Question: I'm trying to create a data matrix from an XML file using xlrd. Below is the XML data and my attempt:

'''
import xlrd
file_loc="C:\Users\xxxx\Documents\test1.xlsx"
wkb=xlrd.open_workbook(file_loc)
sheet=wkb.sheet_by_index(0)
_maxtrix=[]
for col in range (sheet.ncols):
for row in range (sheet.nrows):
_matrix.append(sheet.cell_value(row,col))
print _matrix
'''
My output:
'''
[1.0, 2.0, 3.0, 4.0, 2.0, 3.0, 4.0, 5.0, 3.0, 4.0, 5.0, 6.0, 4.0, 5.0, 6.0, 7.0]
'''
Desired output:
'''
[[1,2,3,4],
[2,3,4,5],
[3,4,5,6],
[4,5,6,7]]
'''
Any ideas on how to get the desired output?
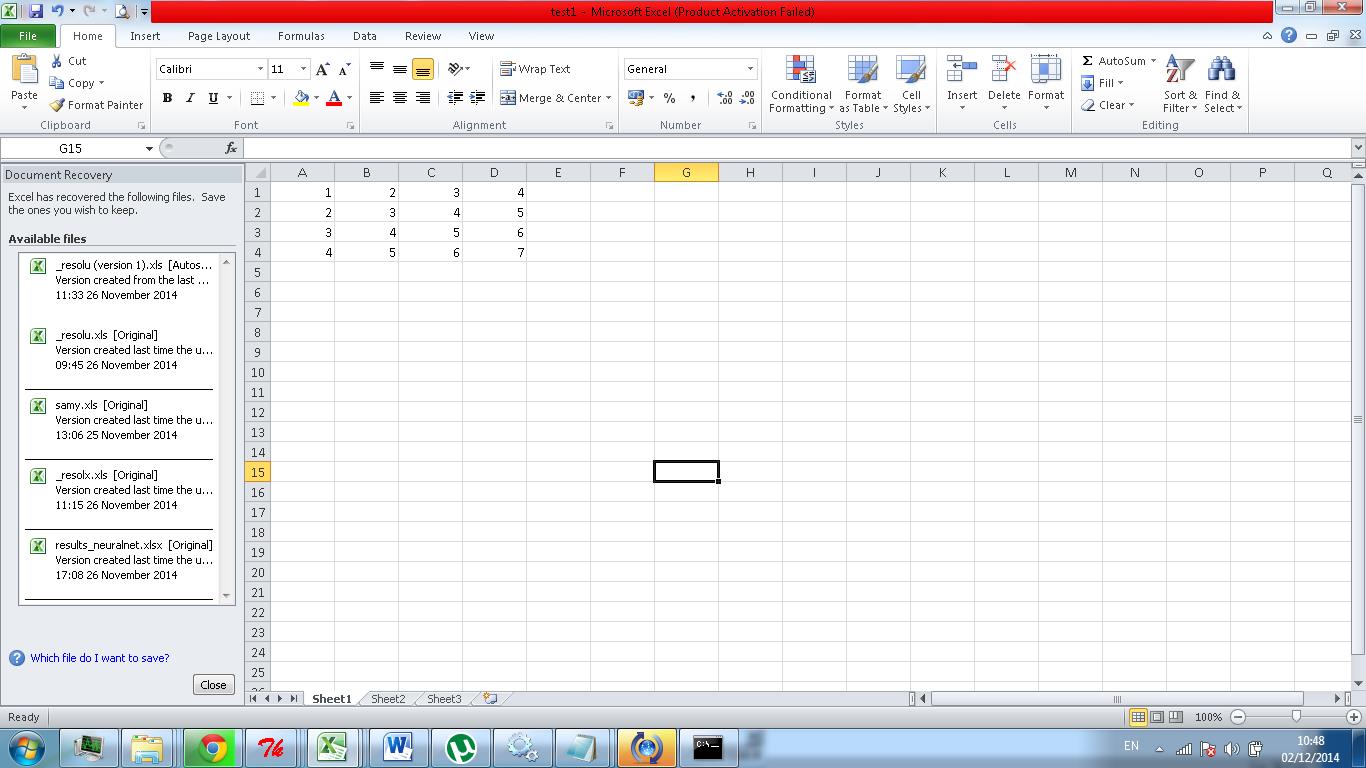
Answer: Another possible way is to use pandas.
You can read your csv with the method 'read_excel' and then convert it to a matrix.
Here an example:
'''
import pandas as pd
df = pd.read_excel("something.xlsx", sheet_name=0)
a = df.as_matrix()
'''